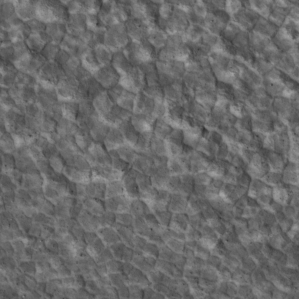
Label: non_frost